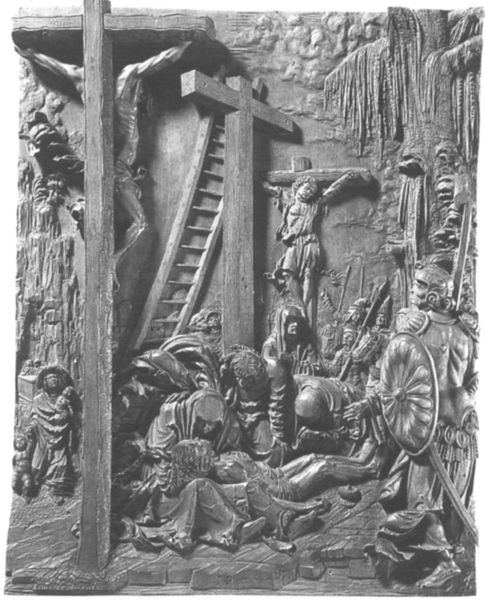
Titel: Beweinung Christi
Künstler: I. P. Meister
Institution: St. Petersburg, Eremitage
Schlagwörter: felsen, himmel, körper, nackt, wolken, bäume, menschen, grau, holz, johannes, stein, relief, leiter, soldaten, balken, bronze, schild, kreuz, schwert, soldat, römer, kreuze, christus, jesus, kreuzabnahme, kreuzigung, pieta, lanzen, speere, jünger, maria, magdalena, gekreuzigt, wachen, josef, hokz, golgotha, schächer, judas, soldten, tode, balkken